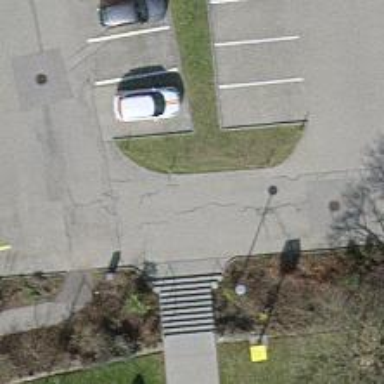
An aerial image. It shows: Road serving as parking aisle.